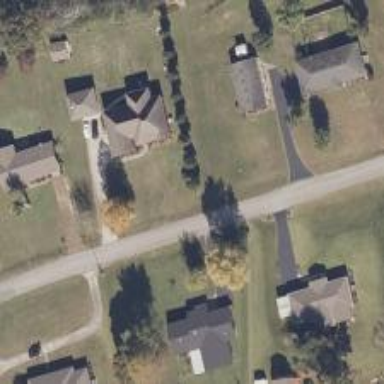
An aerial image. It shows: Driveway leading to service road.